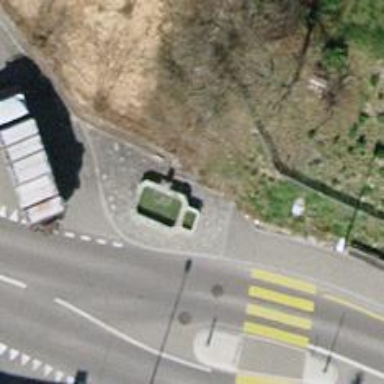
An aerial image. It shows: Drinking water fountain.